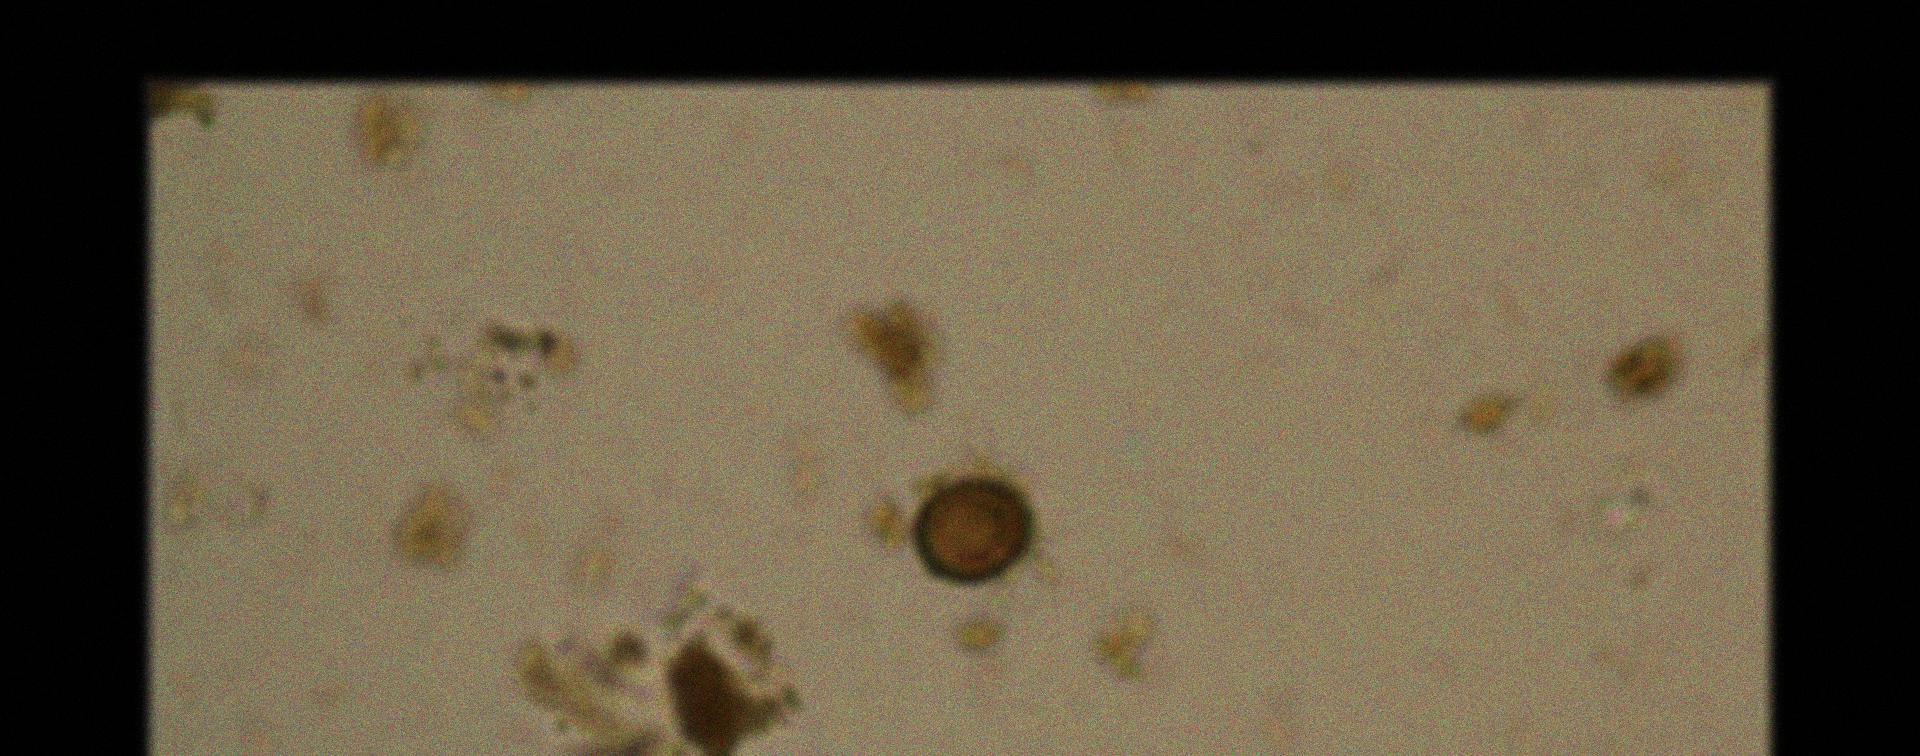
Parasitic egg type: Taenia spp. egg